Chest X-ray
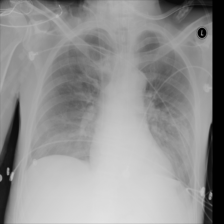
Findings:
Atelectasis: negative
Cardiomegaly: negative
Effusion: negative
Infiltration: positive
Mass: negative
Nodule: negative
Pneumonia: negative
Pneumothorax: negative
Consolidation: negative
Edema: negative
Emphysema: negative
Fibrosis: negative
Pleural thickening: negative
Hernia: negative